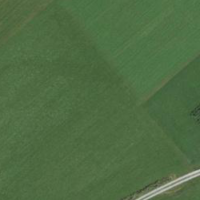
EUNIS habitat code: 52
Species observed at this site:
Medicago sativa